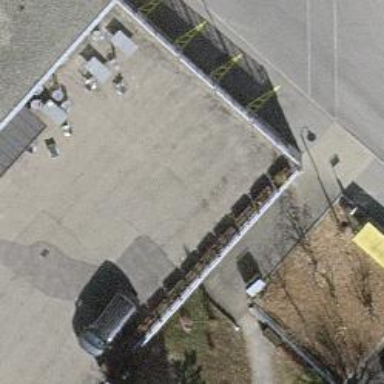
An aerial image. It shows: Minor distribution power substation.